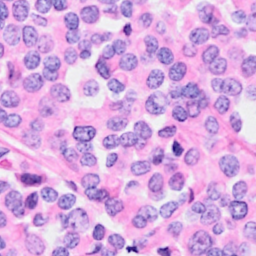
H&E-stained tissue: Breast